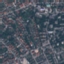
Label: Residential